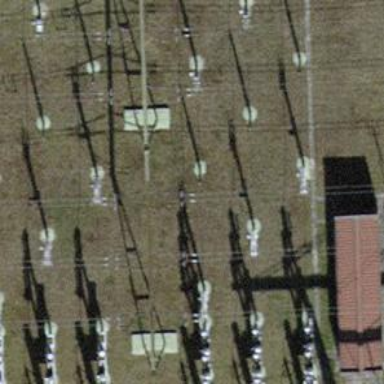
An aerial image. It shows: Power line carrying busbar.